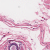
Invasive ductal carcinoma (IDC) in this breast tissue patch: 0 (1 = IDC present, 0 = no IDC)